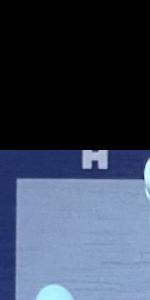
Label: Empty